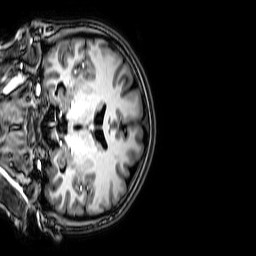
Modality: T1w
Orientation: coronal
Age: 23
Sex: female